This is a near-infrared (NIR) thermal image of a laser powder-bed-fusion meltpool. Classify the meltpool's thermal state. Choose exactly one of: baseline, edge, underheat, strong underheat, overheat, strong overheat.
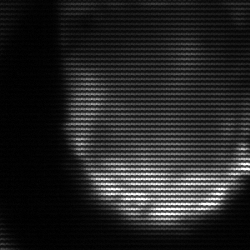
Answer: edge